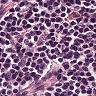
Metastatic tissue present: no